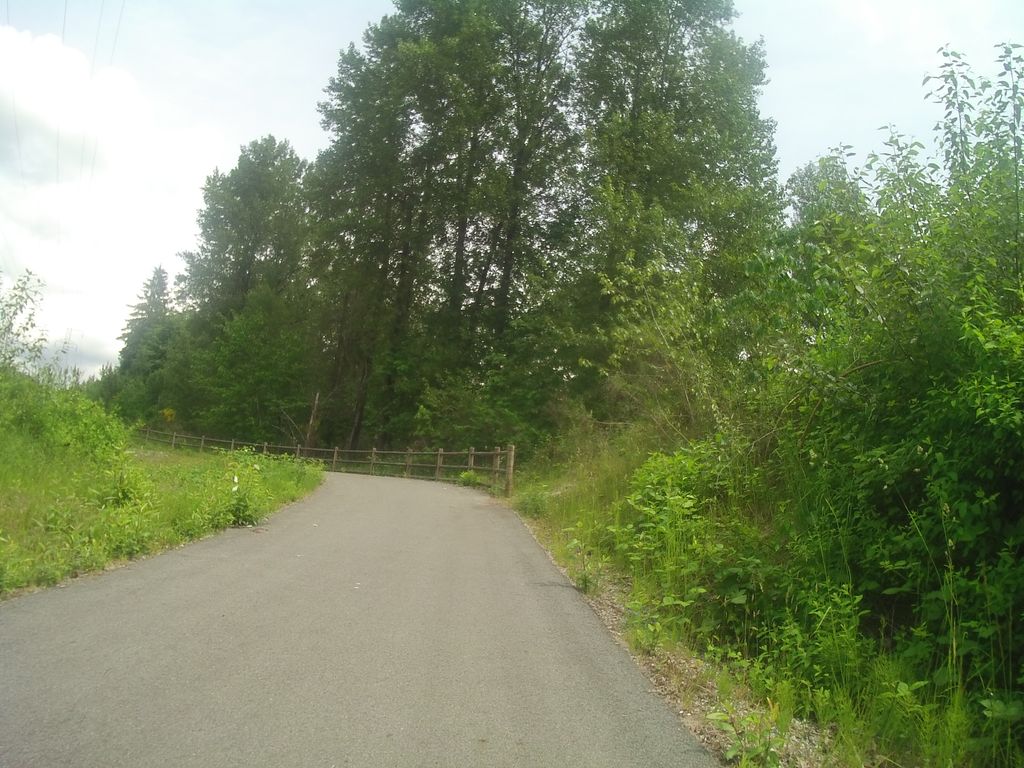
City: vancouver